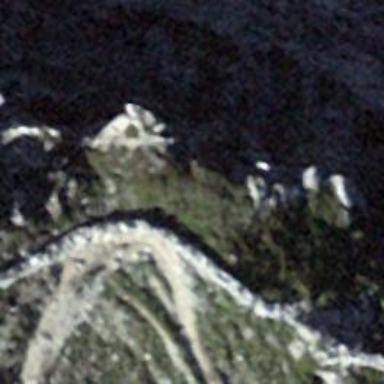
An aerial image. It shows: Natural cliff.